Field crop: maize
Growth stage: 2
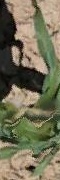
Species: maize